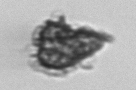
Label: Syracosphaera_pulchra